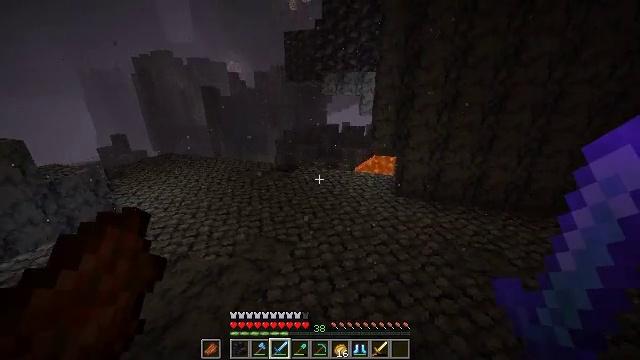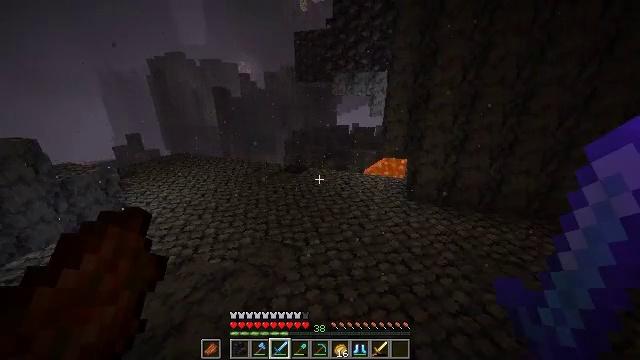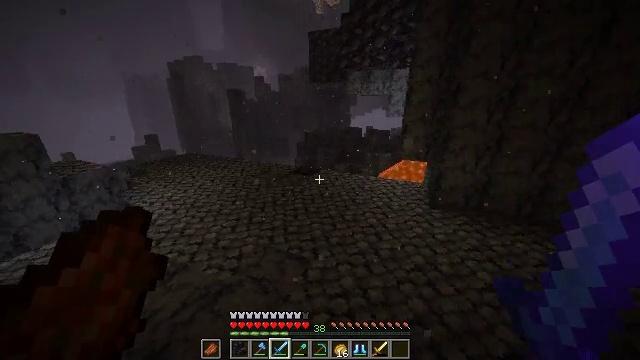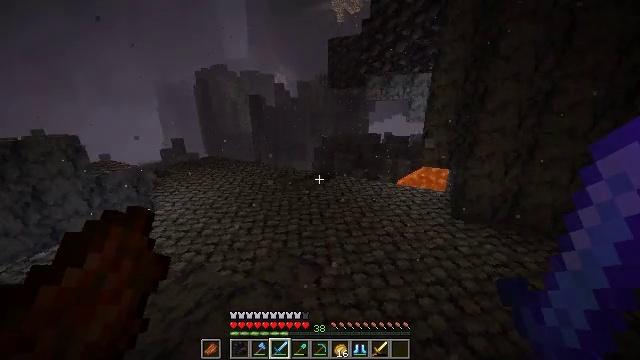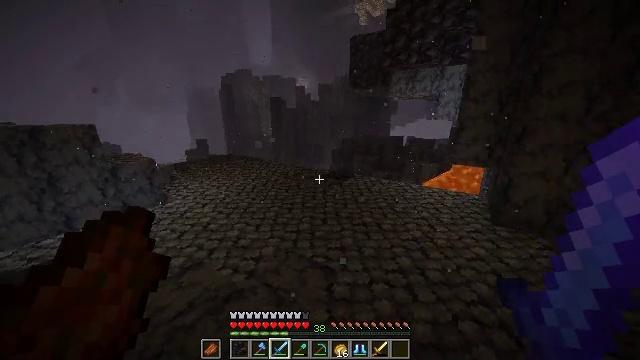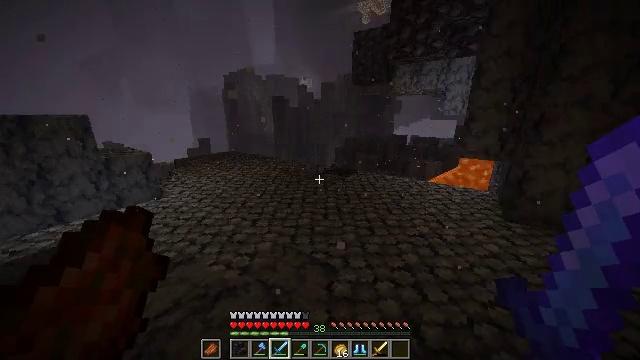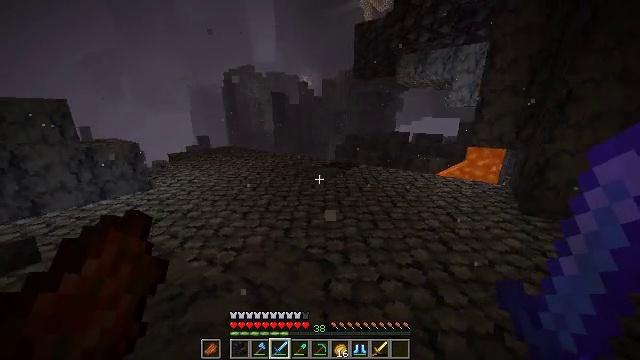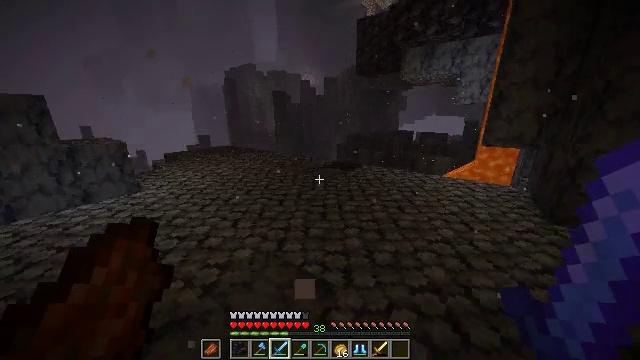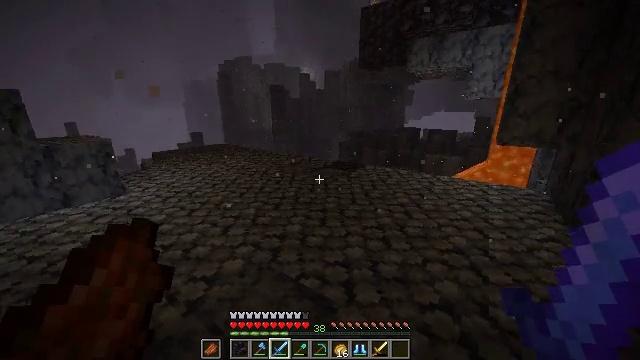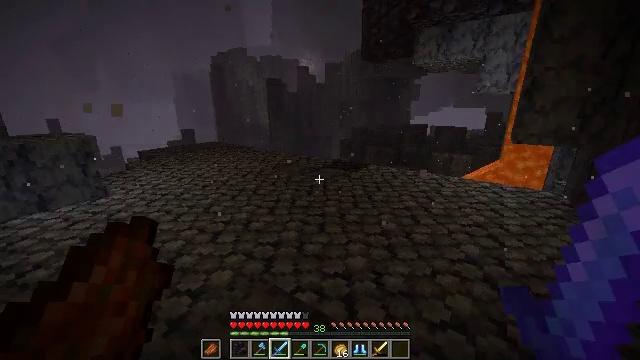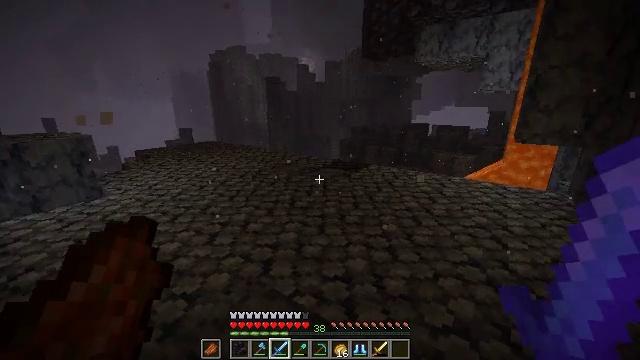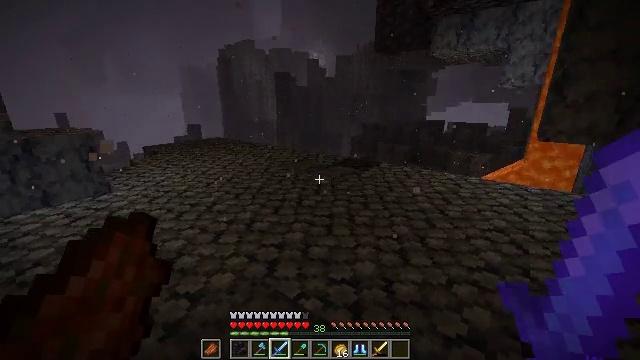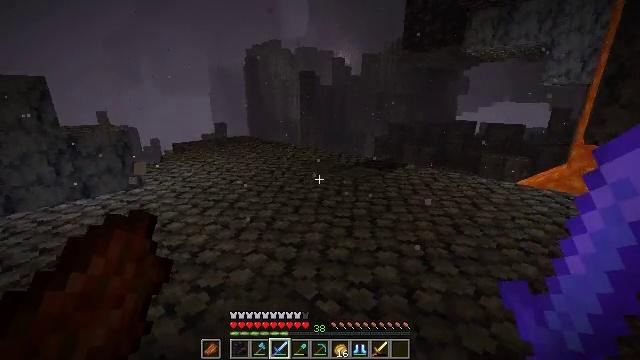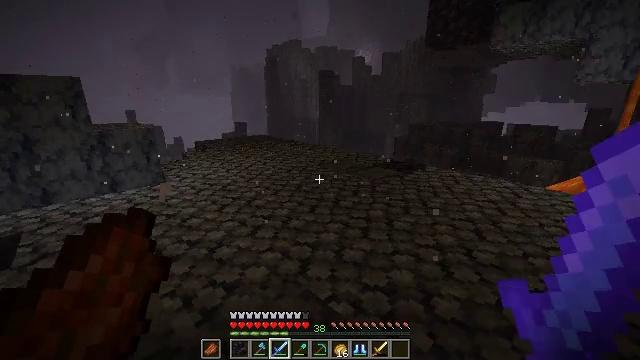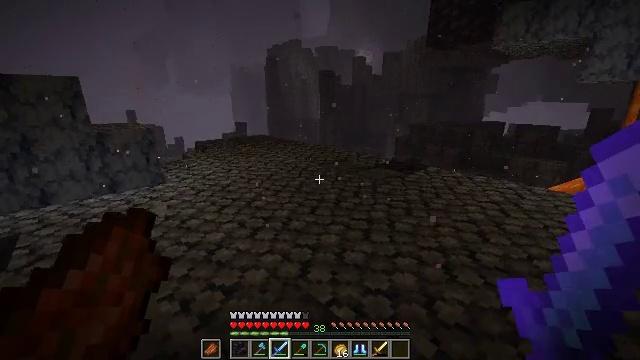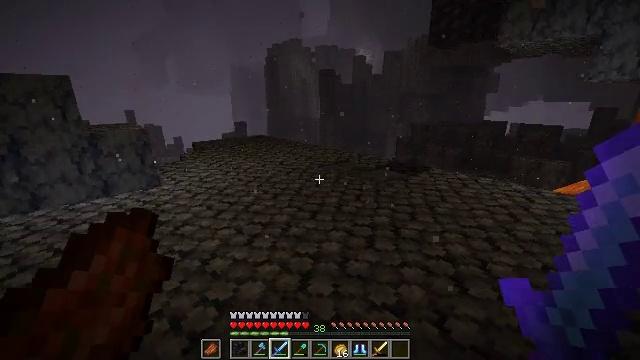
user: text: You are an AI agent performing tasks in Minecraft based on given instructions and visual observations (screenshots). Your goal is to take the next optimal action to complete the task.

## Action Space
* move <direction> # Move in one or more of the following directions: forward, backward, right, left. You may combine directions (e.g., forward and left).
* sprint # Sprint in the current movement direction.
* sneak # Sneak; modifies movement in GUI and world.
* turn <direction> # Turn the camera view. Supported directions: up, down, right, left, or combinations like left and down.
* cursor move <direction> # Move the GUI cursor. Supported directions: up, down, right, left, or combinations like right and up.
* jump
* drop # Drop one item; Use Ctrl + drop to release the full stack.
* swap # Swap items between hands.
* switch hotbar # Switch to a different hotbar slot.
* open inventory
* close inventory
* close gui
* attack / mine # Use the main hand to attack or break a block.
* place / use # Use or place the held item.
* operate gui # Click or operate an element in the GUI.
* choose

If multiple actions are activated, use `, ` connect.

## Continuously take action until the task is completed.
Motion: motion action
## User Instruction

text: Put out the fire.
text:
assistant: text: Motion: move forward, turn left, jump
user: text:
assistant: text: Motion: move forward, turn left, jump
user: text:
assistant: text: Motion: move forward, turn left and up, jump
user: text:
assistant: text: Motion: move forward, turn left and up, jump
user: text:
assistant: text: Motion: move forward, jump
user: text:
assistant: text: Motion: move forward
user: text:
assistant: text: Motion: no_op
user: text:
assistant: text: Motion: no_op
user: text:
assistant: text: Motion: no_op
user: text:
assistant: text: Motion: no_op
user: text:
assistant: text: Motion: turn left
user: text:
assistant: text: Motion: turn left
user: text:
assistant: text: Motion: turn left
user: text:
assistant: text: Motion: move forward
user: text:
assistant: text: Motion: move forward
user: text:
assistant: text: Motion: move forward
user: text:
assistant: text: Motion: move forward
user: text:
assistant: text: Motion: move forward
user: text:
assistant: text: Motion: turn left
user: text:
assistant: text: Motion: turn left
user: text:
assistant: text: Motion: turn left
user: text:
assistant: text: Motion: no_op
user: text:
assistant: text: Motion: no_op
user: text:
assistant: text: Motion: no_op
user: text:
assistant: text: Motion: move forward
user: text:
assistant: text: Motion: move forward
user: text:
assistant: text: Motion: move forward
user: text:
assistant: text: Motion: move forward
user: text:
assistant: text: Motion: move forward, sprint
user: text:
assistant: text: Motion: move forward, sprint